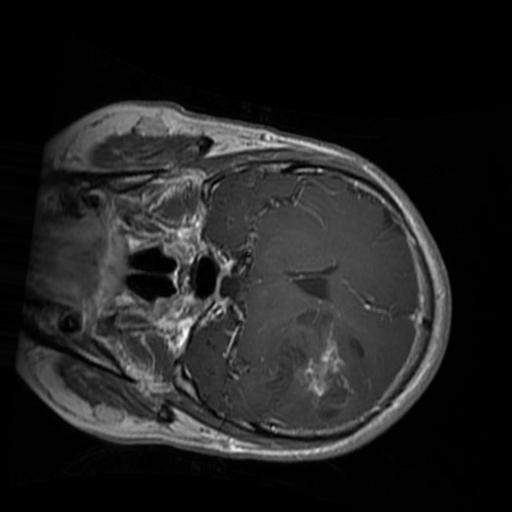
Label: brain_glioma